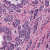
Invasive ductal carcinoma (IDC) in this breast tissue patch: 1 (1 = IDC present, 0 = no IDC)